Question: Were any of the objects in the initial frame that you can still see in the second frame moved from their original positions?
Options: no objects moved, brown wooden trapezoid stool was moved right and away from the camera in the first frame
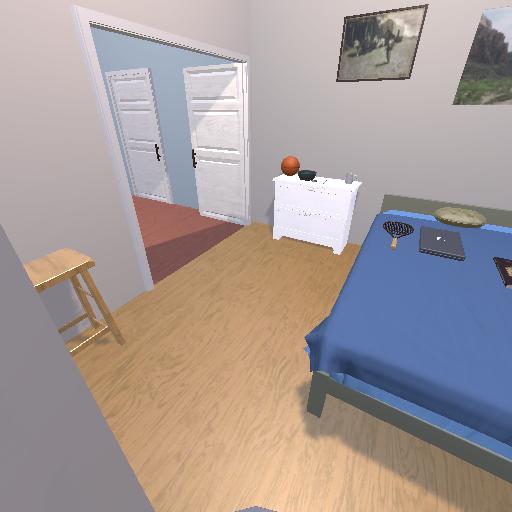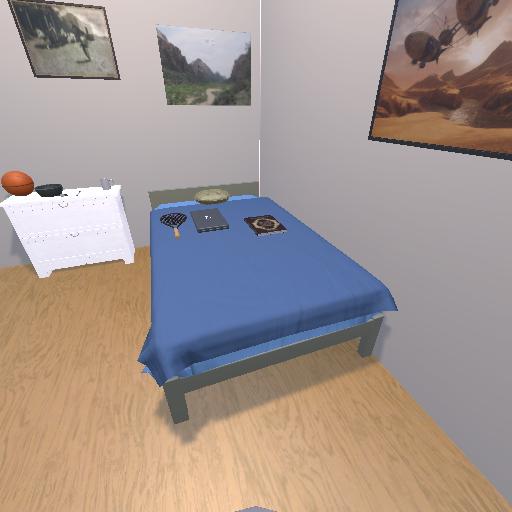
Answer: no objects moved